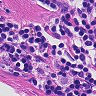
Metastatic tissue present: no